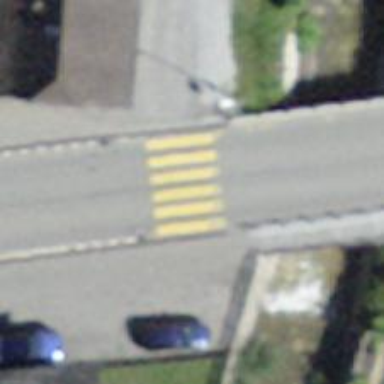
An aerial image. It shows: Marked crossing with zebra stripes on the road.